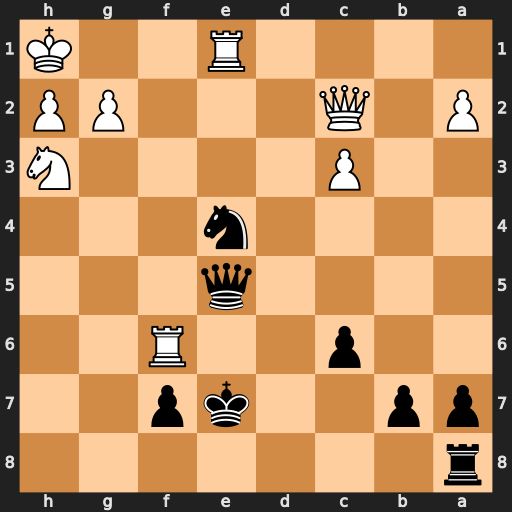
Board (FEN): r7/pp2kp2/2p2R2/4q3/4n3/2P4N/P1Q3PP/4R2K
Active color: b
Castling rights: -
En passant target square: -
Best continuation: Ng3+ hxg3 Qxe1+ Kh2 Kxf6